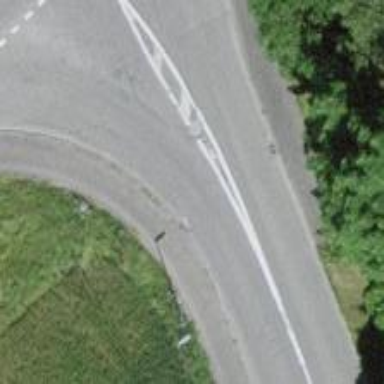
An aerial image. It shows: Tertiary road with asphalt surface and sidewalk on the left.